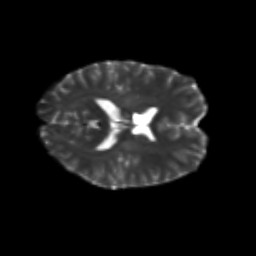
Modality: T2w
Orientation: axial
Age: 25
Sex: female
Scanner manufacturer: siemens
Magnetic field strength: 3 T
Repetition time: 3.5 s
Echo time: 0.113 s